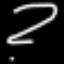
Label: squiggle